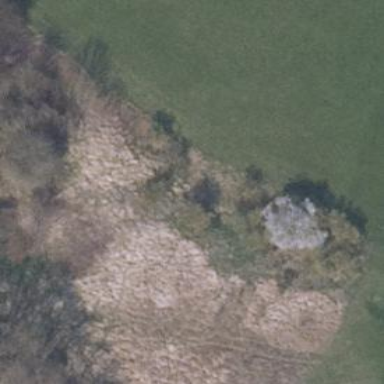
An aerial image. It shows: Landscape with heath vegetation.